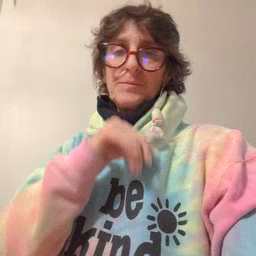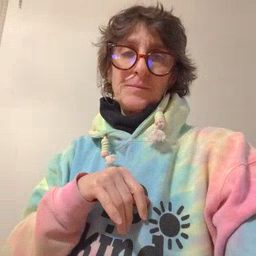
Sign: dirty